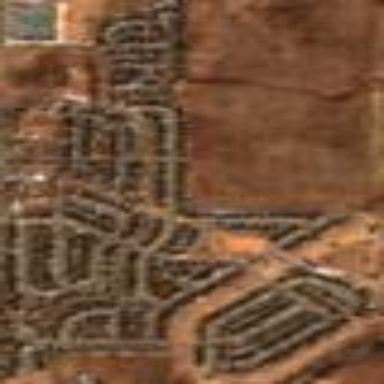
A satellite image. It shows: This residential area consists of single-family homes.